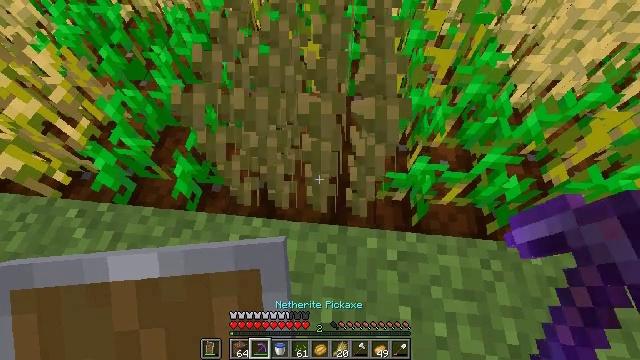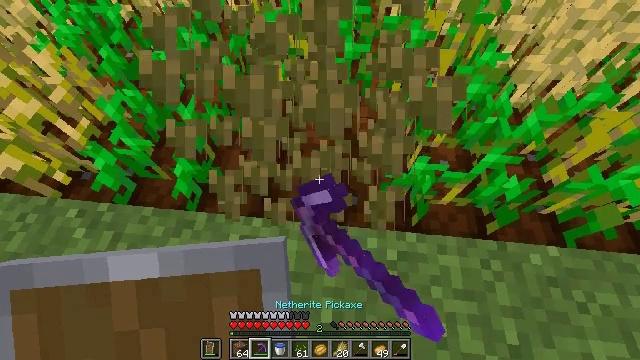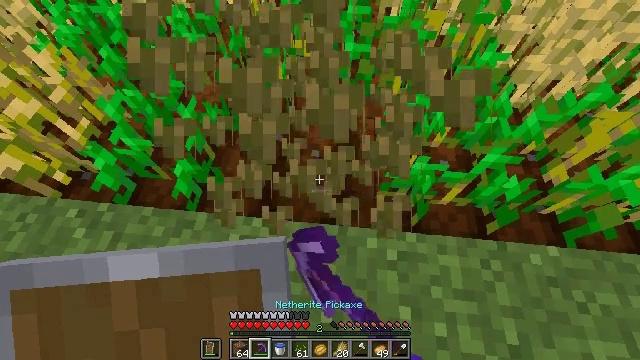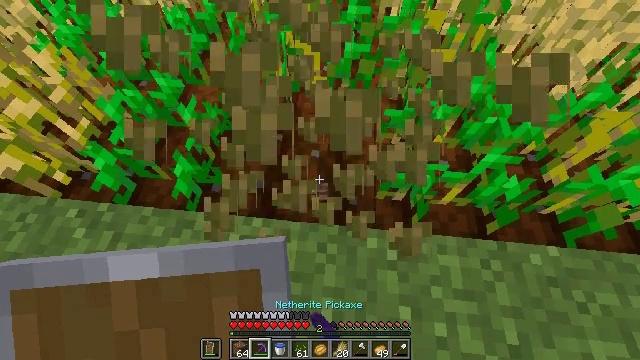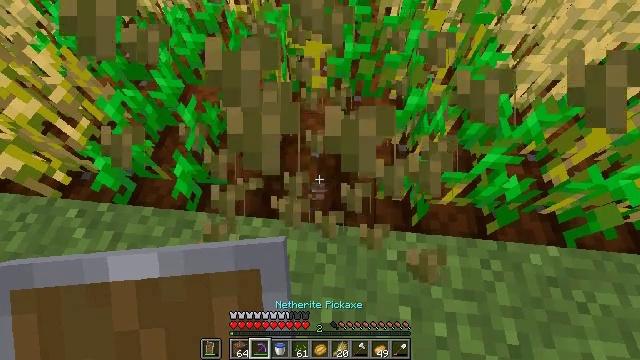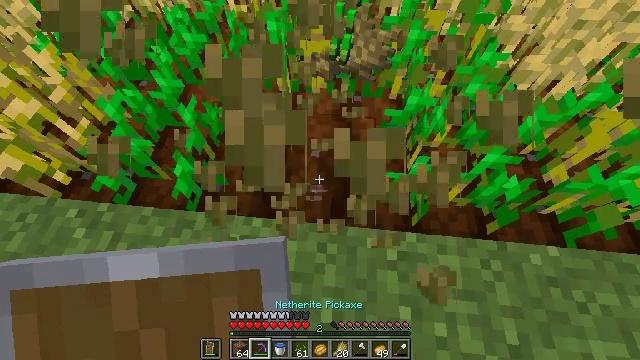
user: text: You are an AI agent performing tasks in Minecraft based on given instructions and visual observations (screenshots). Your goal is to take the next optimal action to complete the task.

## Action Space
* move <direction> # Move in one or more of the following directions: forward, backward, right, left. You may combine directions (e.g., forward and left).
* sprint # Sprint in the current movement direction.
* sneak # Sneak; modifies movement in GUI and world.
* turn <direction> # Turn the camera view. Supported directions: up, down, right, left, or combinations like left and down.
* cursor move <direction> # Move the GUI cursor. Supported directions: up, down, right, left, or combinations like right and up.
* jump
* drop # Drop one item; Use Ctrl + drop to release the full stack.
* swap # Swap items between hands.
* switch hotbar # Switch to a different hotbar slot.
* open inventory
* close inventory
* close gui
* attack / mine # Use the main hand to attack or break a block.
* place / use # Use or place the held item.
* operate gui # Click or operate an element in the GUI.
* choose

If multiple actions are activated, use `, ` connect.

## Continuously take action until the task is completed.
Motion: motion action
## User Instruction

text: Collect wheat crops.
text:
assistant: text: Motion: attack / mine
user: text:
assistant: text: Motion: no_op
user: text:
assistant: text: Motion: no_op
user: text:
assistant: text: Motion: no_op
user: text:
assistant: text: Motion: no_op
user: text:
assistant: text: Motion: no_op